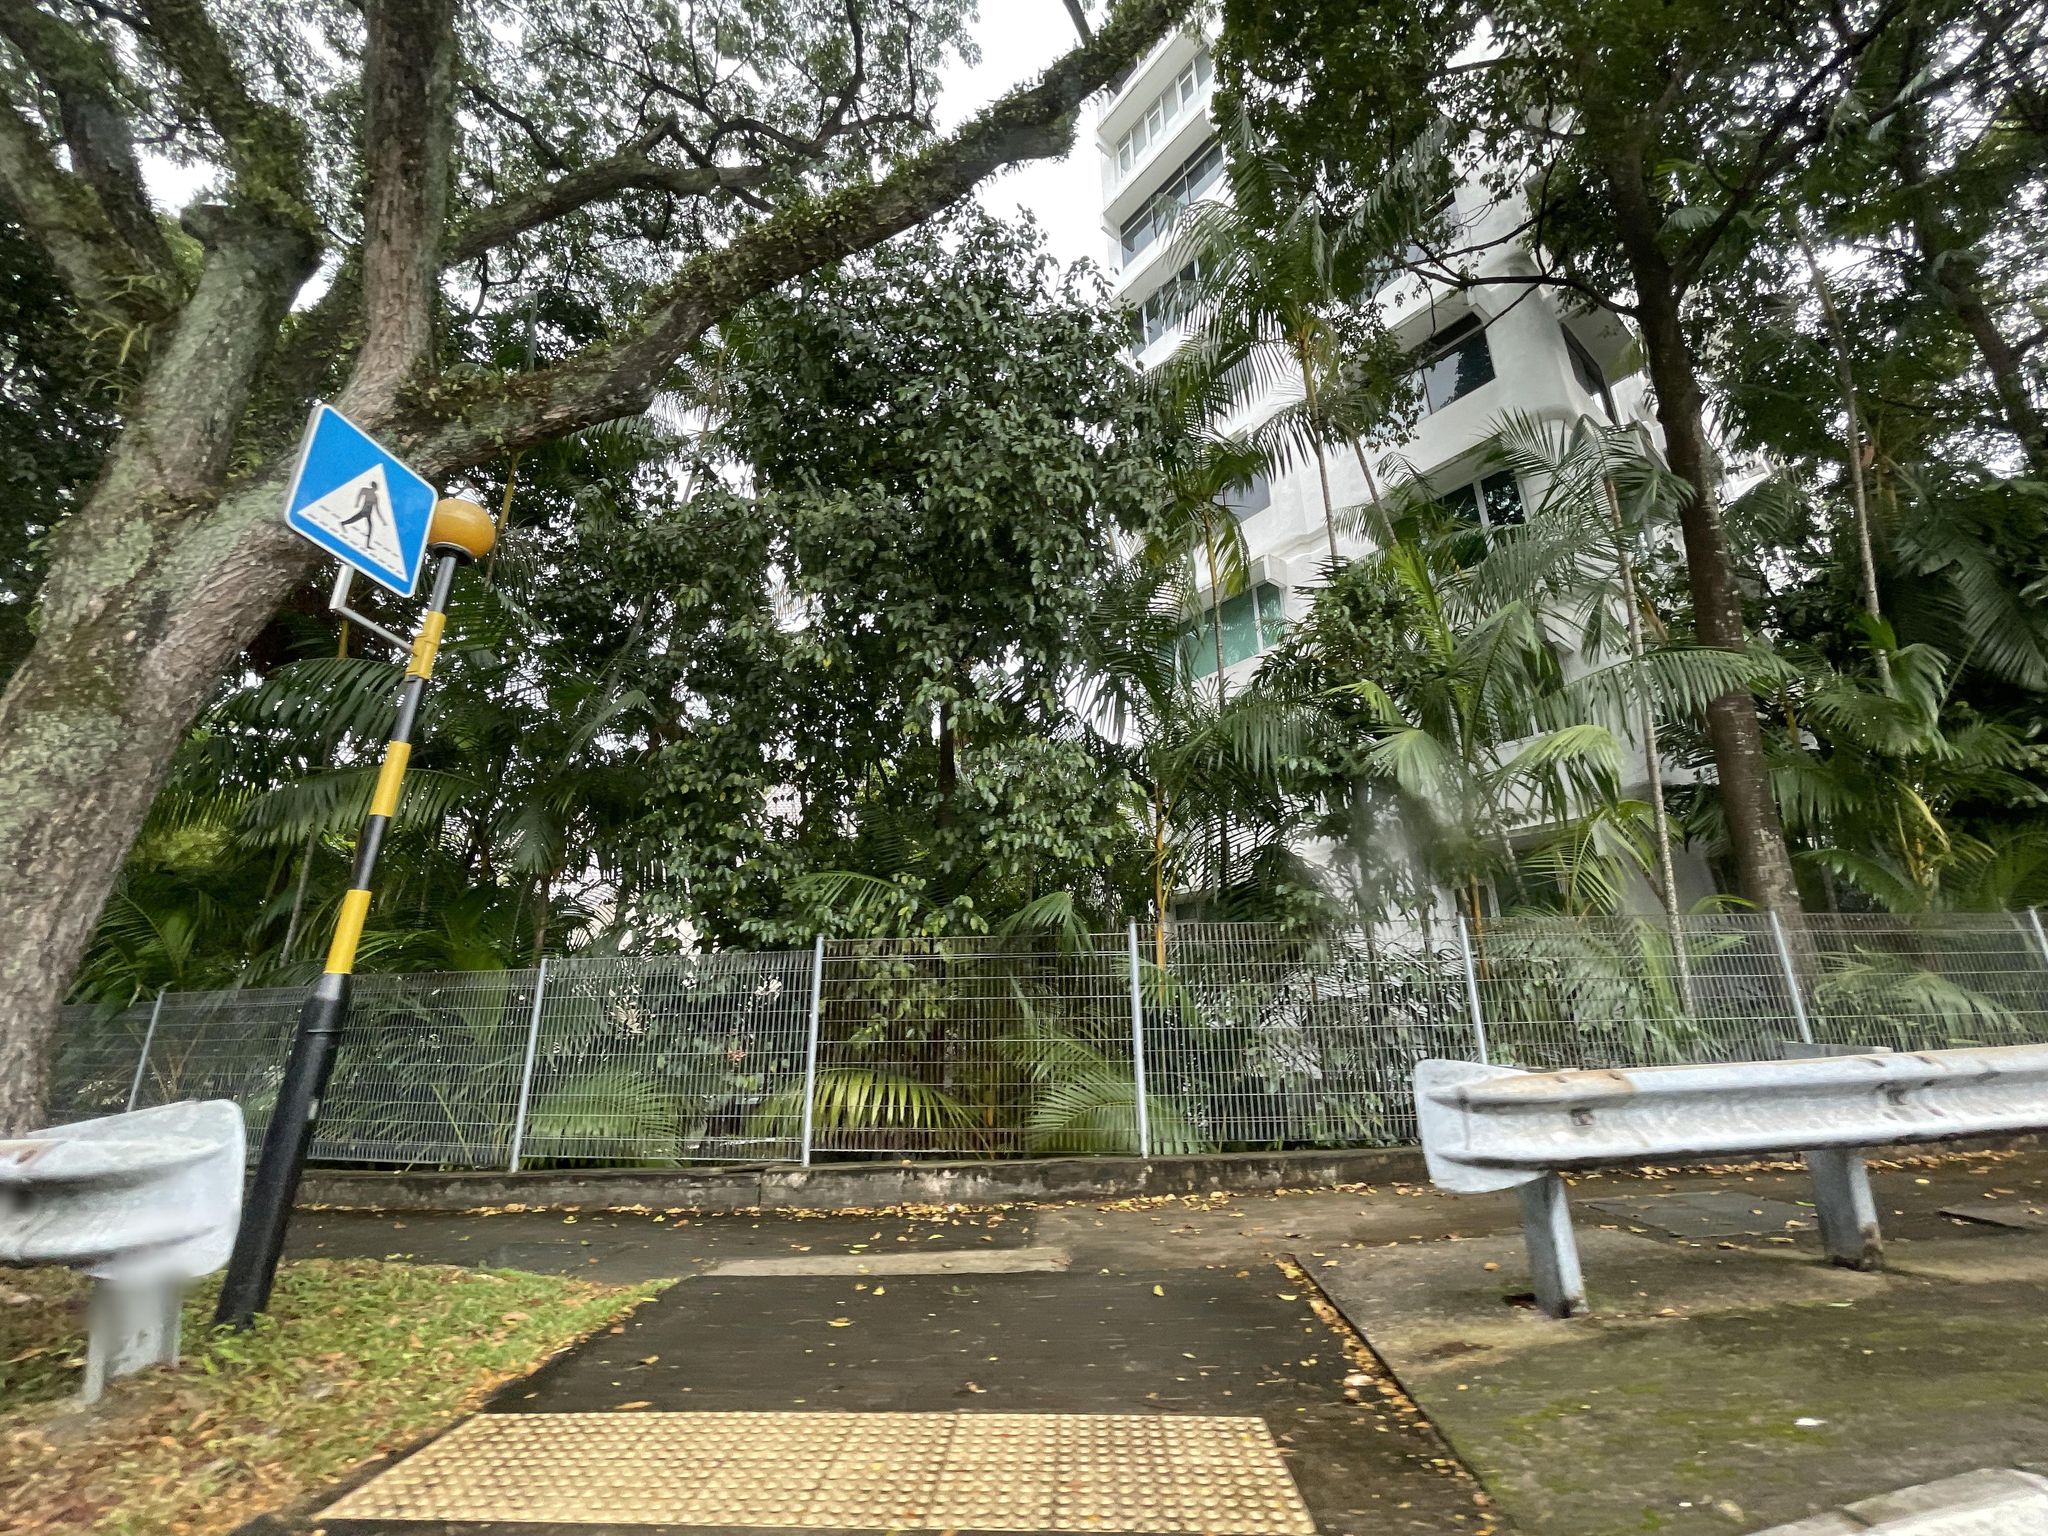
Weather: cloudy
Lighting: day
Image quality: good
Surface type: walking surface
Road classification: trunk_link
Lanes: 1
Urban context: urban centre
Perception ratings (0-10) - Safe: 8.89, Lively: 5.08, Beautiful: 6.21, Boring: 2.37, Depressing: 5.21, Wealthy: 5.91